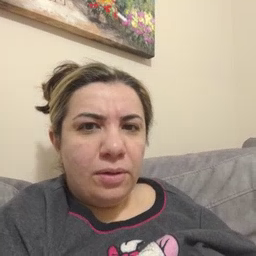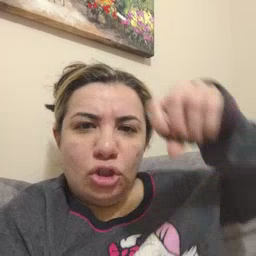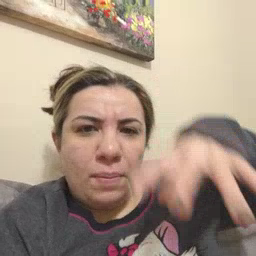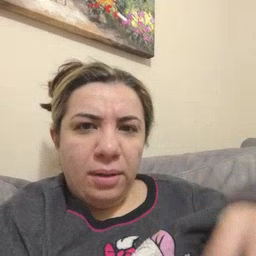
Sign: drop